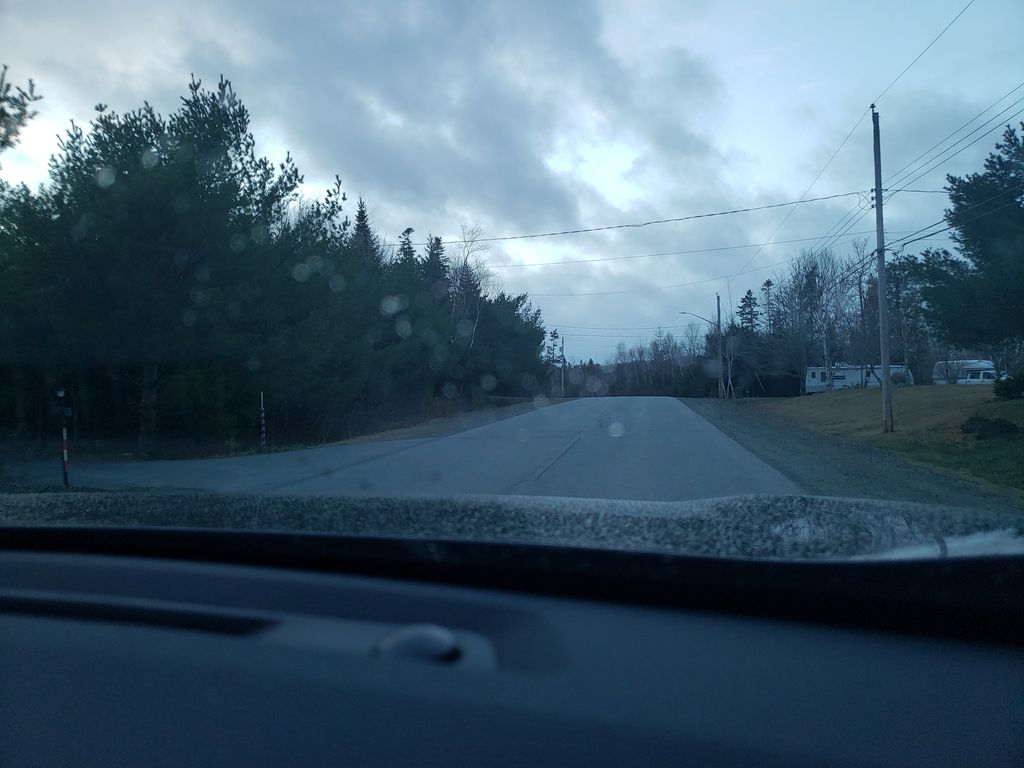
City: halifax